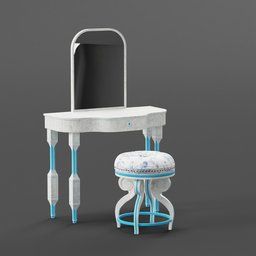
Label: furniture